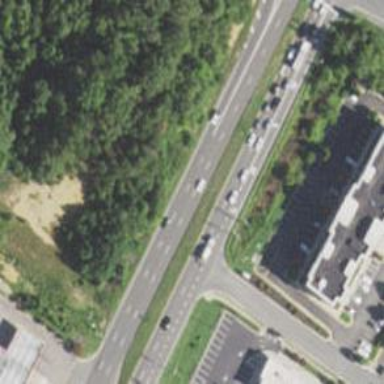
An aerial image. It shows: Trunk highway.